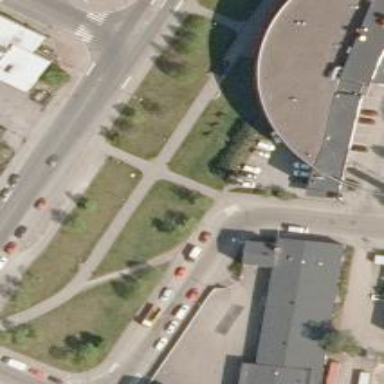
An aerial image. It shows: Crossing on asphalt cycleway.